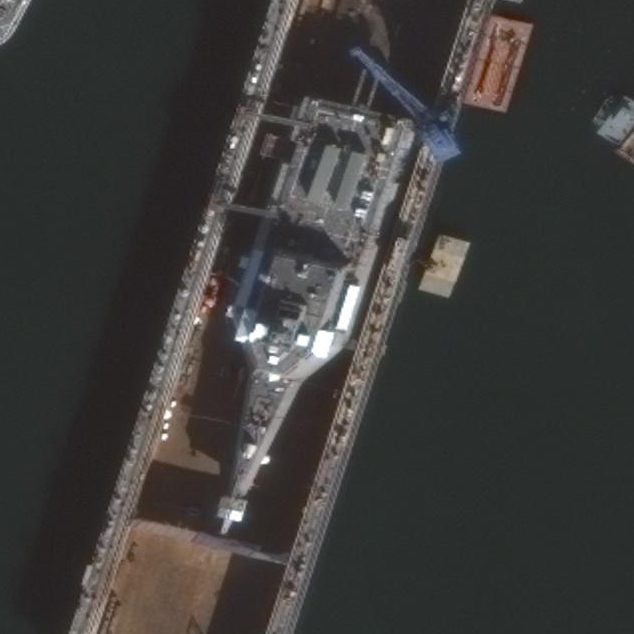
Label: Independence-class_combat_ship